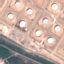
Land use / land cover: Industrial